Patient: sex M, age 80
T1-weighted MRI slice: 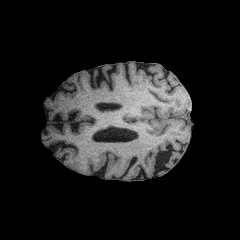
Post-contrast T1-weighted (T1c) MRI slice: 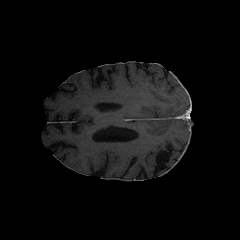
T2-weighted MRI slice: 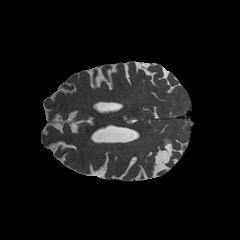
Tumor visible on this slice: no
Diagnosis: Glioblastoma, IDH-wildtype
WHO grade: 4